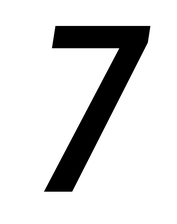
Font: Roboto-Italic_Condensed_Medium_Italic